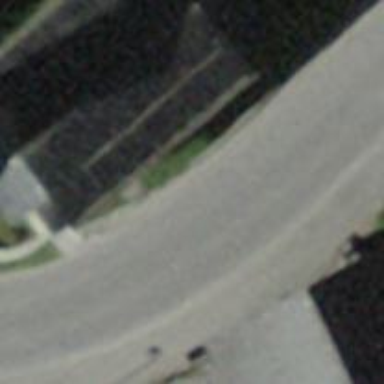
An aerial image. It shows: Road with steps.